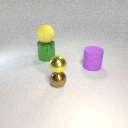
large purple rubber cylinder to the right of large green metal cylinder